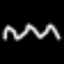
Label: squiggle